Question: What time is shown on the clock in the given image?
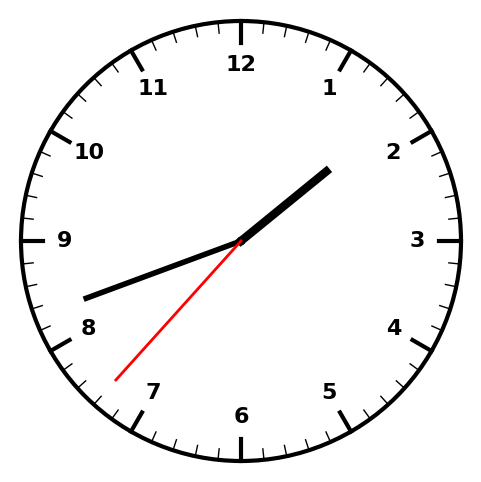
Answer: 01:41:37